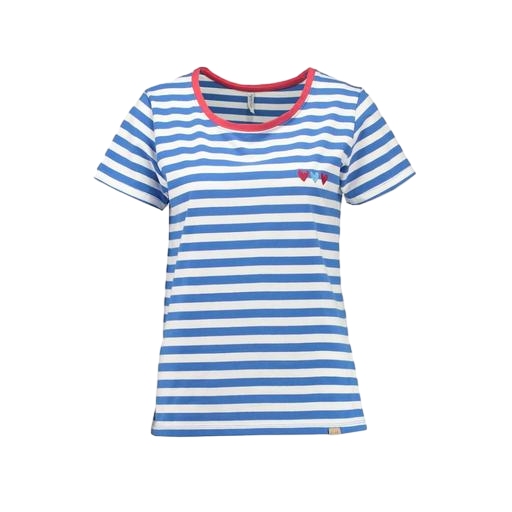
blue women's stripe true t-shirt, blue short-sleeved striped t-shirt, blue women's striped shirt, white background